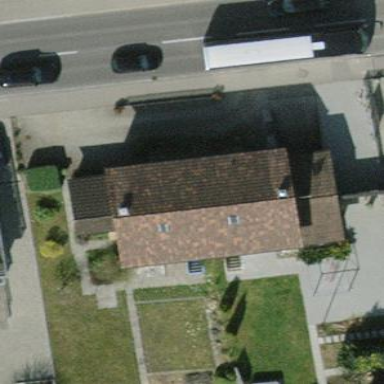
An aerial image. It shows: Semidetached house.